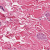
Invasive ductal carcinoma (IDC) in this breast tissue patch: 0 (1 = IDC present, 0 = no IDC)